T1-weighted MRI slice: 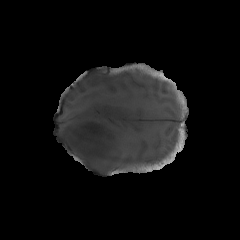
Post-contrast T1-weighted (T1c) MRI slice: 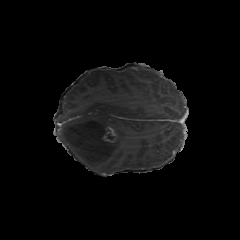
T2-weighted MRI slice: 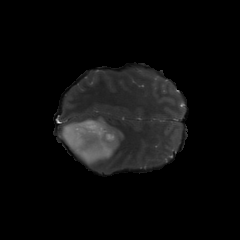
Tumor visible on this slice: yes